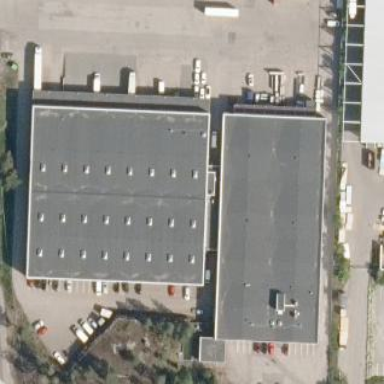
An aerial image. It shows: Warehouse.